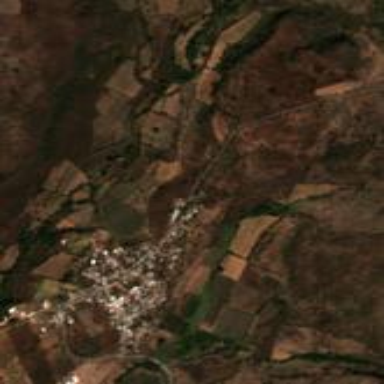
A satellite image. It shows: Rural town.